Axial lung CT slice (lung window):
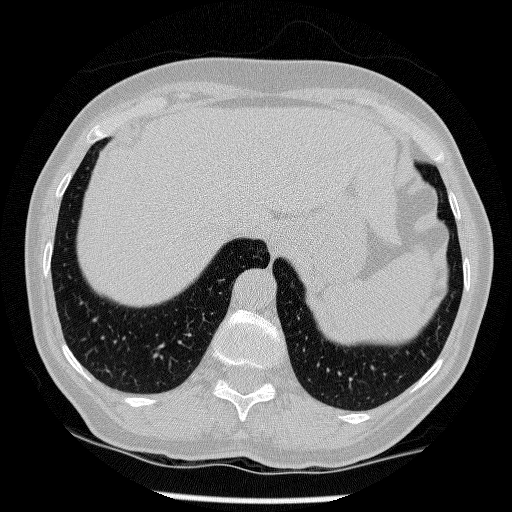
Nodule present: no